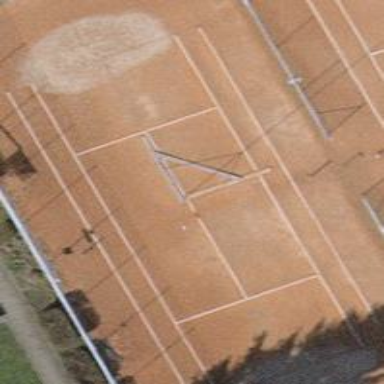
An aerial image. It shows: Tennis court on pitch.